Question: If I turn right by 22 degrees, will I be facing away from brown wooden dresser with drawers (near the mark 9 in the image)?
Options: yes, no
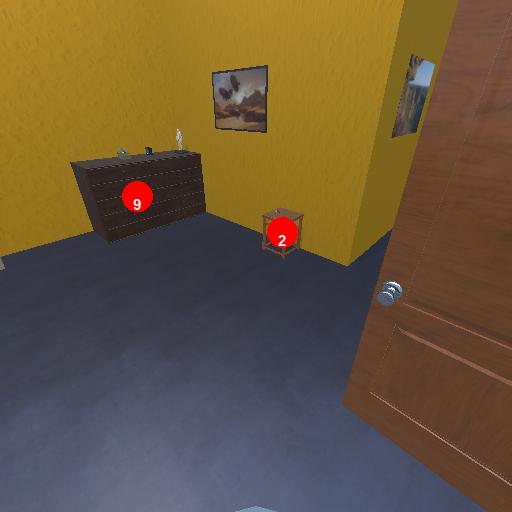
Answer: yes